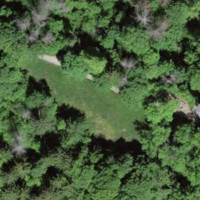
EUNIS habitat code: 44
Species observed at this site:
Sorbus aucuparia
Petasites albus
Silene dioica
Lamium galeobdolon
Acer pseudoplatanus